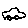
Label: car